Aerial crown-view tile of a tropical tree (Barro Colorado Island, Panama), acquired 20250915:
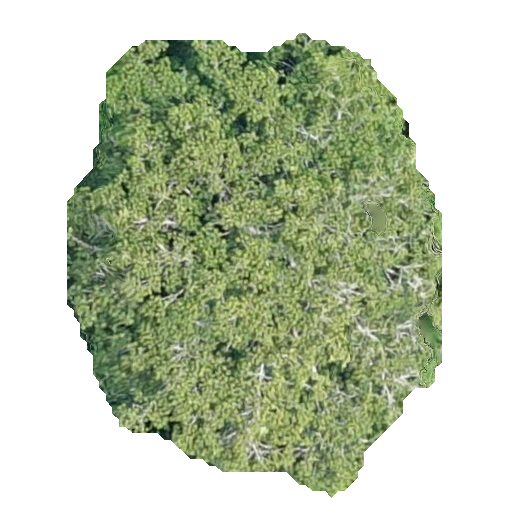
Species: Sterculia apetala
GBIF accepted scientific name: Sterculia apetala
Crown area: 194.013 m²